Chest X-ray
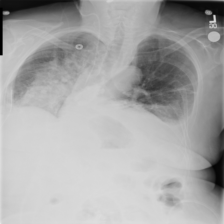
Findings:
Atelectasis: negative
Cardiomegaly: negative
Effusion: positive
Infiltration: negative
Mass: negative
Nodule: negative
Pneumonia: negative
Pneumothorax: negative
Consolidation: negative
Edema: negative
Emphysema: negative
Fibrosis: negative
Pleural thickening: negative
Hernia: negative